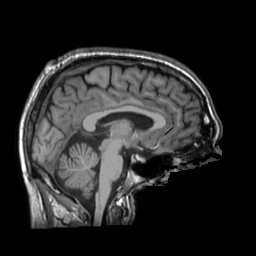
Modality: T1w
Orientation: sagittal